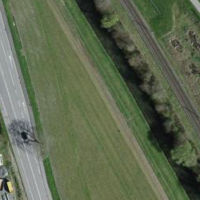
EUNIS habitat code: 24
Species observed at this site:
Cyperus esculentus